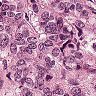
Metastatic tissue present: yes